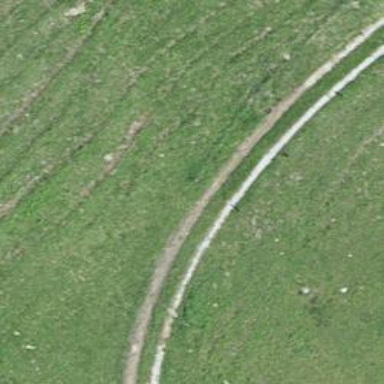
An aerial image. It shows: Track with grade 3 surface.